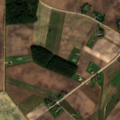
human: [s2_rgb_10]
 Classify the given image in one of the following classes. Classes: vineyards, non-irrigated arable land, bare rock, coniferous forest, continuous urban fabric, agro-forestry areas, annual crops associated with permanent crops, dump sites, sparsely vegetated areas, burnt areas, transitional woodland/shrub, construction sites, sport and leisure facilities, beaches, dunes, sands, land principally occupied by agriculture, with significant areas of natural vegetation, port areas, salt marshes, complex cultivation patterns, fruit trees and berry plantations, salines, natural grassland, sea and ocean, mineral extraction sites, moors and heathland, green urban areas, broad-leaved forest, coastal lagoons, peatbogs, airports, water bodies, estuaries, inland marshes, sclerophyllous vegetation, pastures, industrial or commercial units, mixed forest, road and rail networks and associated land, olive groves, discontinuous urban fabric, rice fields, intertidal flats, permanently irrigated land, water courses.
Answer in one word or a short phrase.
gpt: discontinuous urban fabric, non-irrigated arable land, complex cultivation patterns, land principally occupied by agriculture, with significant areas of natural vegetation